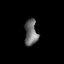
Tissue: prostate
Cell type: T cells
Senescence score: 0.729
Nuclear area (px): 329
Mean DAPI intensity: 108.435